Question: 'Foreach Loop'
'''
foreach ($LS::getBase() as $base) {
$fromDatabaseThumb = $base['base-thumbnail'];
$fromDatabaseDescription = $base['base-description'];
$fromDatabaseTitle = $base['base-title'];
echo "
<div style='background-color: #ffffff; width: 725px; height: 280px; display: inline-block; position: relative;''>
<div style='display: inline-block; max-width: 450px; max-height: 260px; margin: 12px; float: left;' class='baseThumb'>
<img src='$fromDatabaseThumb' style='max-width: 450px; max-height: 260px'>
</div>
<div class='baseInfo' style='display: inline-block; width: 250px; height: 253px; margin-top: 12px;'>
<h3 style='margin: 0; font-family: helvetica; max-width: 250px; max-height: 22px; overflow: hidden;'>$fromDatabaseTitle</h3>
<p style='margin-top: 8px; word-wrap: break-word;'>
<strong>Description:</strong><br>
" . $fromDatabaseDescription . "
</p>
</div>
</div>
";
}
'''
'getBase()' function
'''
public static function getBase($what = '*') {
self::construct();
if( is_array($what) ){
$columns = implode("','", $what);
$columns = "'{$columns}'";
}else{
$columns = $what != "*" ? "'$what'" : "*";
}
$sql = self::$dbh->prepare("SELECT {$columns} FROM baselayouts");
$sql->execute();
$data = $sql->fetch(\PDO::FETCH_ASSOC);
if( !is_array($what) ){
$data = $what == "*" ? $data : $data[$what];
}
return $data;
}
'''

I have done research and couldn't find anything that worked. So I tinkered around my code a bit and still couldn't fix it.
I did a var_dump() since I saw in other posts that was facing the same problem as I am did a var_dump() so I thought I would do it just in case that would help you guys in any way.
'var_dump()'
'''
array(4) {
["id"]=> string(1) "1"
["base-title"]=> string(14) "Base Layout #1"
["base-thumbnail"]=> string(24) "/res/img/baseLayout1.png"
["base-description"]=> string(73) "This is the base test description. Hopefully it does what it needs to do."
}
'''
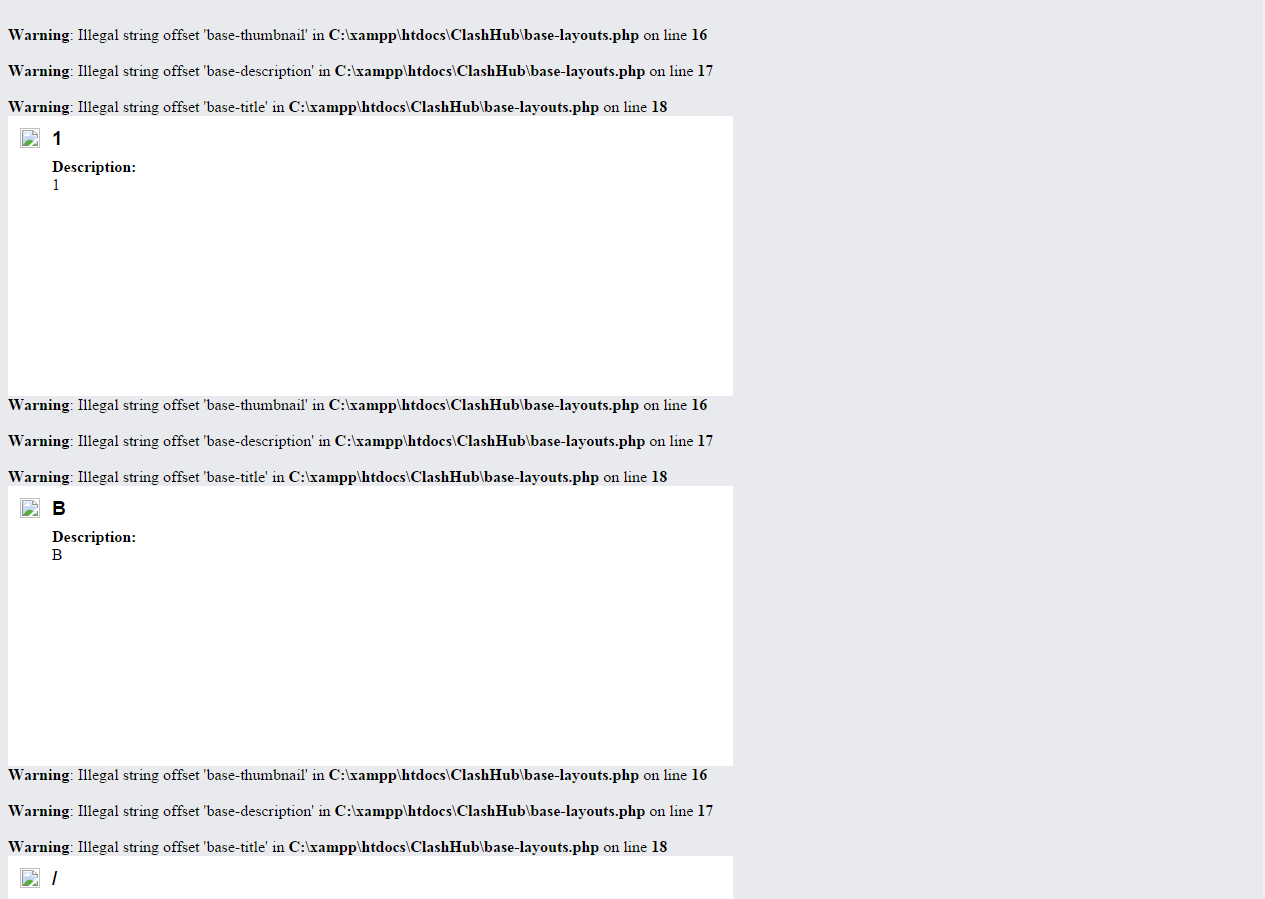
Answer: A foreach loop like that doesn't call the method on each iteration. It is called once on the first loop and then each later iteration loops over that returned value. So calling 'getBase' is returning one row from the query and then you are loop over each column from that result making '$base' inside the loop the value in that column, not the array of the row. The var_dump appears to be return return from 'getBase', but not '$base' inside the loop. If you did a 'var_dump($base);' in the loop you would see each string once. To fix it, you likely want to change your 'getBase' to call <URL> which will return a 2d array like '$result[rowNum][colName]'.
Edit: Also, switching the loop to another structure like a 'while' loop that would evaluate the full statement on each iteration would put you into an infinite loop as each time you call 'getBase' you would re-query, return the first row and repeat.